Question: I have a ShareActionProvider together with some other options in my ActionBar. It seems however that the ShareActionProvider has problems rendering properly when first rendered in portrait mode and it is not clickable on the first render. An orientation change re-renders the screen and then all the options that are supposed to be visible are visible and when rotating back the ActionBar re-renders again but this time it is rendering properly in portrait mode as well.
I've attached an image that describes the situation:
1. The Share option is not properly rendered, it should have an icon next to it and if it doesn't fit the layout, it should become a 3-dot menu.
2. After orientation all options are visible as expected.
3. Rotating back to portrait re-renders the ActionBar and now the 3-dot menu appear as it should and it is clickable.
Any ideas on what's going on here?

This is my XML:
'''
<?xml version="1.0" encoding="utf-8"?>
<menu xmlns:android="http://schemas.android.com/apk/res/android" >
<item
android:id="@+id/item_delete"
android:icon="@android:drawable/ic_menu_delete"
android:showAsAction="ifRoom|withText"
android:title="Delete"
android:visible="false"/>
<item
android:id="@+id/item_edit"
android:icon="@android:drawable/ic_menu_edit"
android:showAsAction="ifRoom|withText"
android:title="Edit"
android:visible="false"/>
<item
android:id="@+id/item_share"
android:actionProviderClass="android.widget.ShareActionProvider"
android:showAsAction="ifRoom|withText"
android:title="Share"
android:visible="false"/>
<item
android:id="@+id/item_save"
android:icon="@android:drawable/ic_menu_save"
android:showAsAction="ifRoom|withText"
android:title="Save"
android:visible="false"/>
<item
android:id="@+id/menu_search"
android:actionViewClass="android.widget.SearchView"
android:icon="@android:drawable/ic_menu_search"
android:showAsAction="ifRoom"
android:title="@string/menu_search"
android:visible="false"/>
</menu>
'''
and this is how I handle the options menu in a Fragment:
'''
/**
* Hook into the OptionsMenu and add an Edit, Delete and Share option.
*/
@Override
public void onPrepareOptionsMenu(Menu menu) {
MenuItem deleteItem = menu.findItem(R.id.item_delete);
deleteItem.setVisible(true);
MenuItem editItem = menu.findItem(R.id.item_edit);
editItem.setVisible(true);
MenuItem shareItem = menu.findItem(R.id.item_share);
shareItem.setVisible(true);
shareActionProvider = (ShareActionProvider) shareItem.getActionProvider();
shareActionProvider.setShareIntent(getShareIntent());
super.onPrepareOptionsMenu(menu);
}
/**
* Builds an intent that takes the path for the image and passes it to
* the sharing mechanism as a stream built on the URI of the image path.
* @return the intent to share the image as a stream
*/
private Intent getShareIntent()
{
Intent shareIntent = new Intent();
shareIntent.setAction(Intent.ACTION_SEND);
shareIntent.putExtra(Intent.EXTRA_STREAM, Uri.parse("file://" + receipt.getPhoto()));
shareIntent.setType("image/jpeg");
return shareIntent;
}
'''
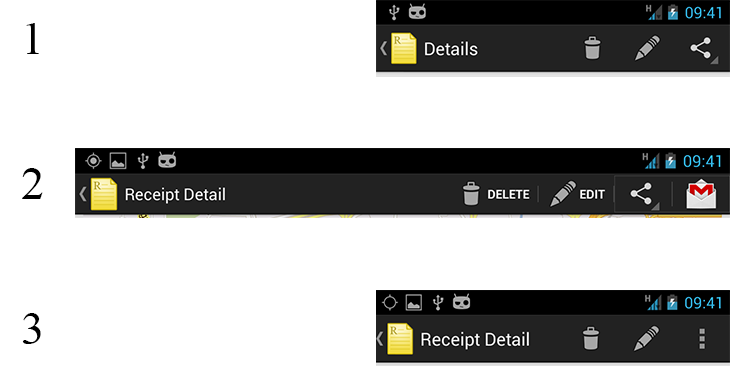
Answer: That's because you have to add an intent to the 'ShareActionPRovider' right after you inflate the menu, on 'onCreateOptionsMenu'.
If you do that only in 'onPrepareOptionsMenu', you'll have to manually call 'invalidateOptionsMenu()' to trigger an ActionBar update (as the chosen answer tells you to). But that's not the way to do it.
It works fine when the configuration changes, because 'onPrepareOptionsMenu()' is called, and then your share button will work, since it now has an Intent.
To fix that, just do something like this:
'''
@Override
public boolean onCreateOptionsMenu(Menu menu) {
getSupportMenuInflater().inflate(R.menu.YOUR_MENU_XML, menu);
ShareActionProvider provider = (ShareActionProvider) menu.findItem(R.id.menu_share).getActionProvider();
if (provider != null) {
Intent shareIntent = new Intent();
shareIntent.setAction(Intent.ACTION_SEND);
shareIntent.putExtra(Intent.EXTRA_TEXT, YOUR_TEXT);
shareIntent.setType("text/plain");
provider.setShareIntent(shareIntent);
}
return true;
}
'''
This way, the 'ShareActionProvider' will have an 'Intent' from the beginning, and will work as expected.